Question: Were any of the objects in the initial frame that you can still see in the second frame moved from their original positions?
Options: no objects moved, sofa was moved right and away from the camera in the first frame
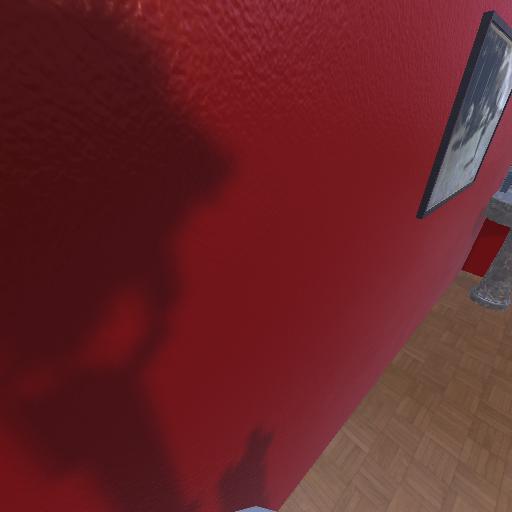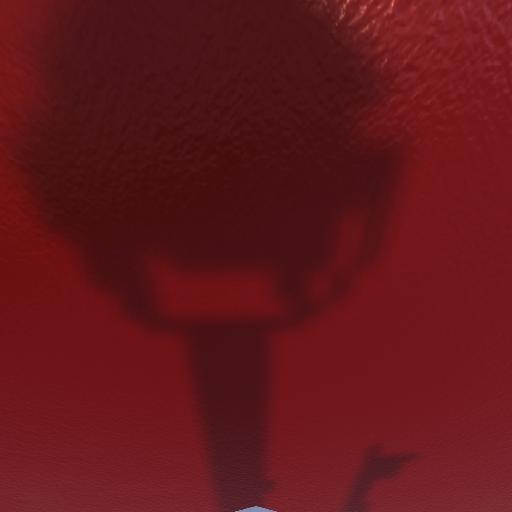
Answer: no objects moved